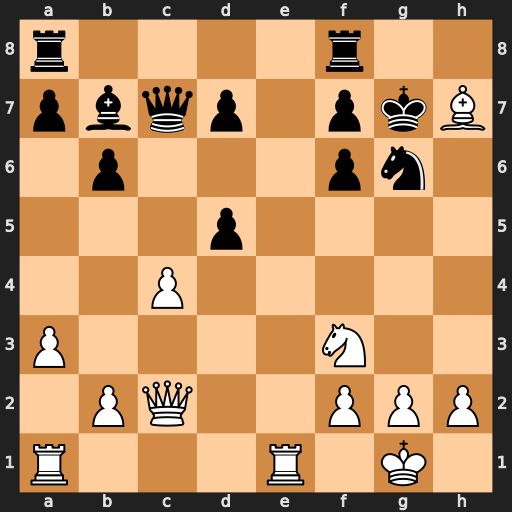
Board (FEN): r4r2/pbqp1pkB/1p3pn1/3p4/2P5/P4N2/1PQ2PPP/R3R1K1
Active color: w
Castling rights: -
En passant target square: -
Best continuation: Bxg6 fxg6 Nh4